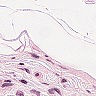
Metastatic tissue present: no